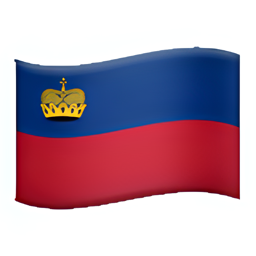
Name: flag for liechtenstein
Emoji: 🇮🇱
Group: Flags
Sub-group: country-flag